Question: I need to specify a rectangle in which the Android canvas CANNOT draw inside of. I know that 'clipRect' will specify and area in which to draw in, but I was if I could reverse this effect. In other words how do I draw an object making it draw to the outside of a rectangle. Image for clarification:

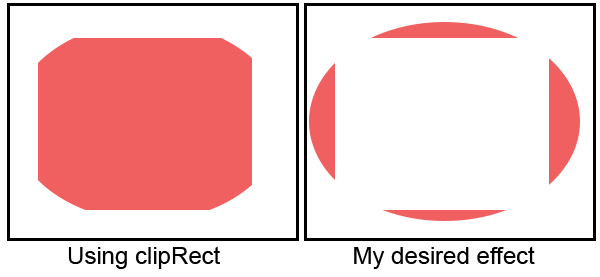
Answer: I'm not sure if this is actually going to be more performant than doing an overdraw. But you could set a clipping path to the full view, then set a second one to the exclusion zone with Region.Op DIFFERENCE set. That would set the clipping rect to the difference between the two.